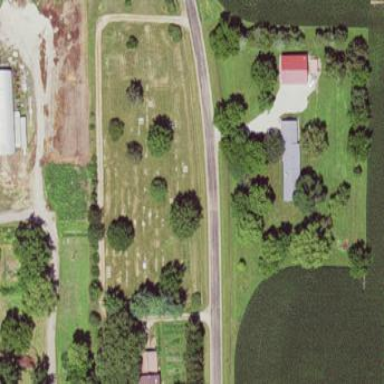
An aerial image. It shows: Cemetery.